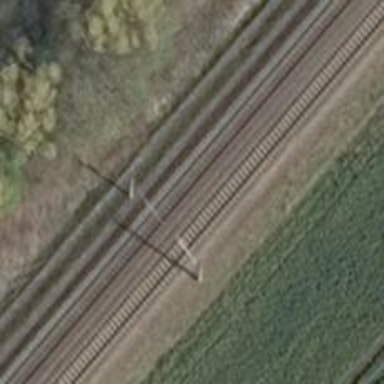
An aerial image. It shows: Milestone along the railway track with catenary mast.